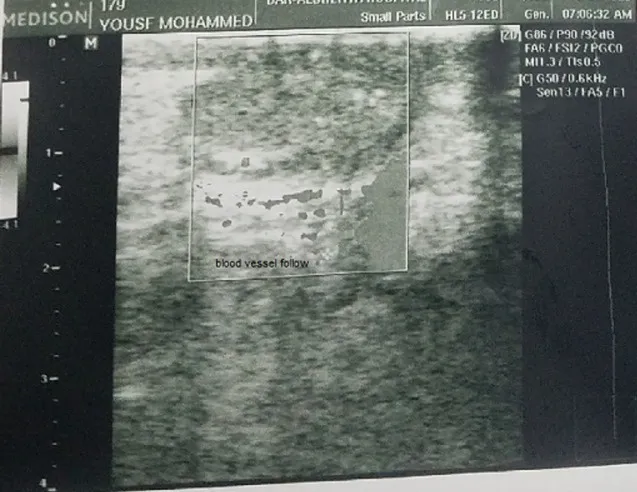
ultrasonography of the right testis showing a normal right testis with normal blood vessel follow and minimal atrophic change 4 months after the procedure.
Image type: radiology (ultrasound)